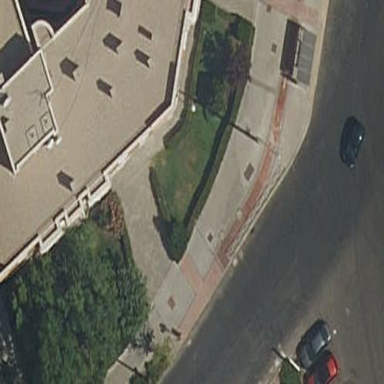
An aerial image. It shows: Garden with kerb barrier.